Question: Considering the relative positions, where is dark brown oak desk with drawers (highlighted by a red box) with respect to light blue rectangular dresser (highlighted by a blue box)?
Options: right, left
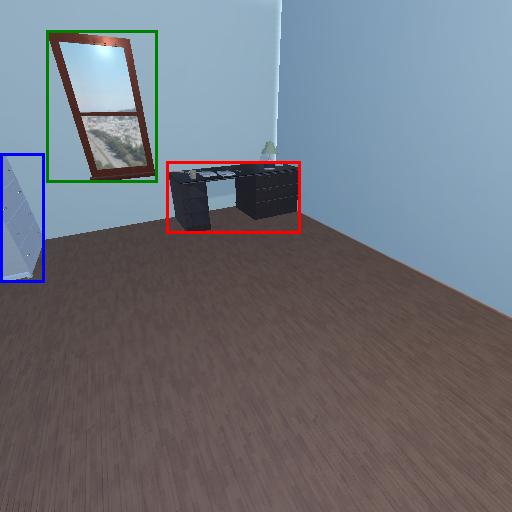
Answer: right